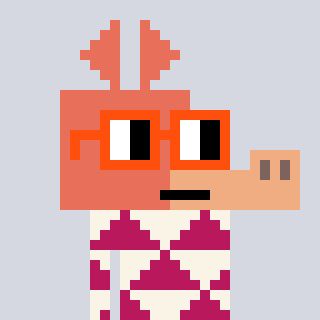
a pixel art character with square orange glasses, a aardvark-shaped head and a darkpink-colored body on a cool background